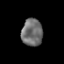
Tissue: prostate
Cell type: T cells
Senescence score: 0.2608
Nuclear area (px): 558
Mean DAPI intensity: 111.168